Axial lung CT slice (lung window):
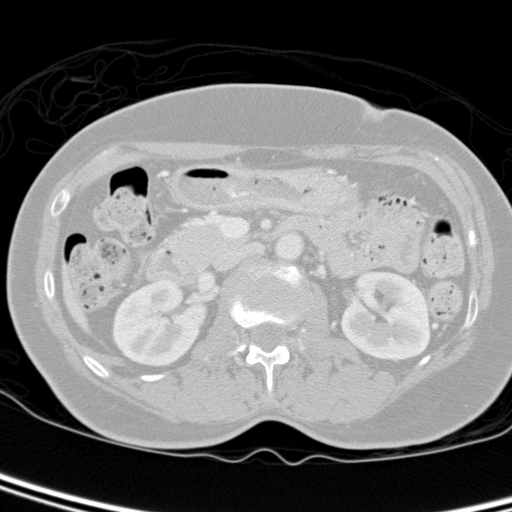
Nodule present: no